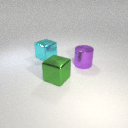
large green metal cube in front of large purple metal cylinder